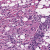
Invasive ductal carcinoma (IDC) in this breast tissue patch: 1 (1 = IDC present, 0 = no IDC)